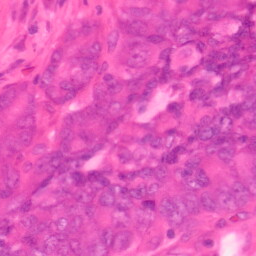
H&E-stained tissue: Colon